Interaction volume radius: 10 \u00c5
Interaction volume height: 15 \u00c5
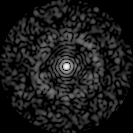
Disorder parameter: 0.8112